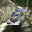
Label: 5